Question: I want to copy some tabular data from Excel into a python array. That is, user willselect a range in an Excel table, press "Copy" (CTRL+C) so that the range will be copied to clipboard. Then I will get this clipboard data into a python array (list). I use 'win32clipboard' 'from pywin32' to get clipboard data into an array:
'''
import win32clipboard
def getClip():
win32clipboard.OpenClipboard()
data = win32clipboard.GetClipboardData()
win32clipboard.CloseClipboard()
return data
'''
I copy the following range 'A1:B5' from Excel:

When I use the function above, I get a string like:
'''
'365 179
96 -90
48 -138
12 -174
30 -156
'
'''
How to split this string into a list, so that the list will look like:
'''
[(365,179), (96, -90), (48, -138), (12, -174), (30, -156)]
'''
I use 'split' method, but it doesn't give me what I want.
'''
data.split("
")
['365 179
', '96 -90
', '48 -138
', '12 -174
', '30 -156
', '']
'''
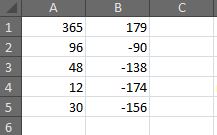
Answer: '''
>>> s = '365 179
96 -90
48 -138
12 -174
30 -156
'
>>> [map(int, x.split(' ')) for x in s.rstrip().split('
')]
[[365, 179], [96, -90], [48, -138], [12, -174], [30, -156]]
'''
Using the code from my <URL>, you can also handle other types as well:
'''
from ast import literal_eval
def solve(x):
try:
return literal_eval(x)
except (ValueError, SyntaxError):
return x
s = '365 Foo
Bar -90.01
48 spam
12e10 -174
30 -156
'
print [map(solve, x.split(' ')) for x in s.rstrip().split('
')]
#[[365, 'Foo'], ['Bar', -90.01], [48, 'spam'], [<PHONE>.0, -174], [30, -156]]
'''